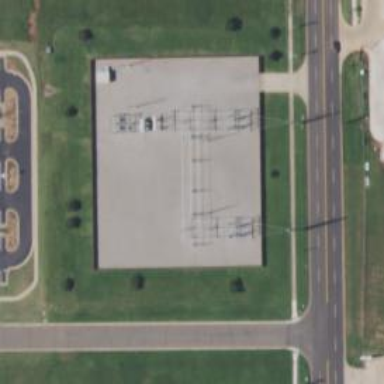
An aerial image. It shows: Power substation.